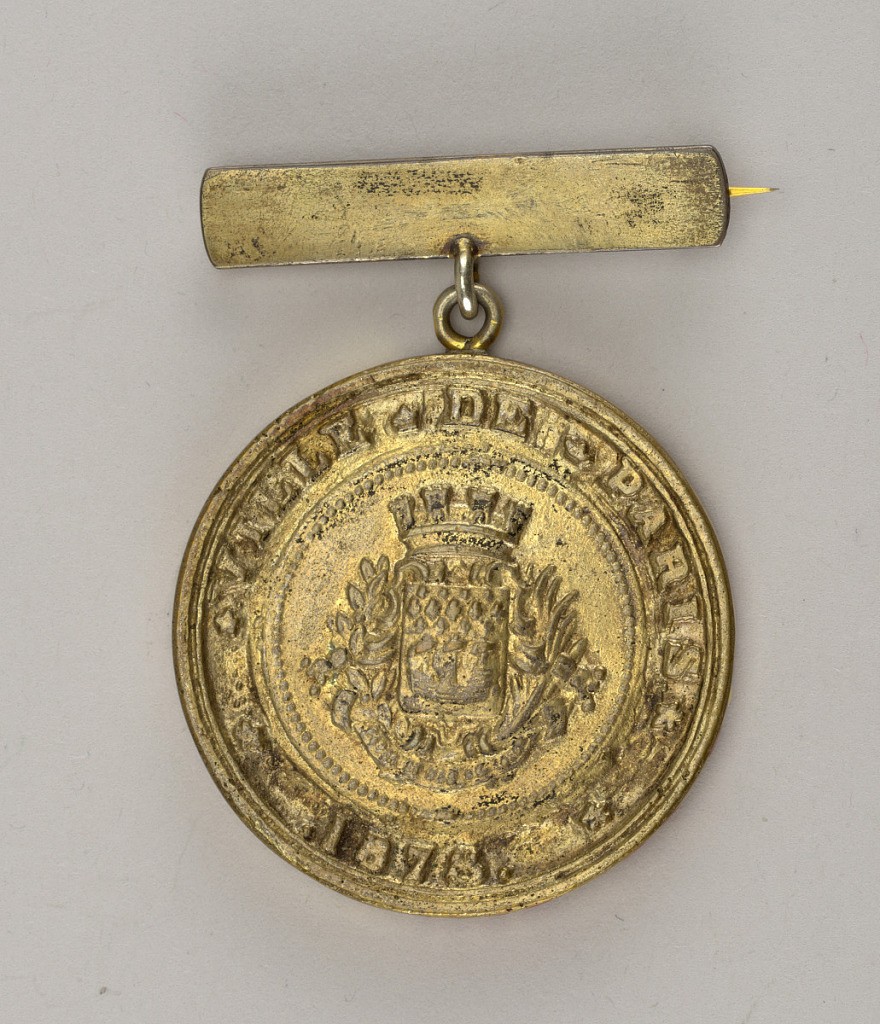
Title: Medal
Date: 1878
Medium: Brass-colored base metal
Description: Round medal hanging from flat bar pin. Cast crest and raised letters: VILLE DE PARIS 1878.  Verso: EXPOSITION DES TRAVAILLEURS INDEPENDANTS / MEDAILLE DECERNEE A.M. ZABINKSI 1878.